Question: I'm new at Android programming and I'm trying to set up a LinearLayout with four components inside.
'''
<img src="https://i.imgur.com/jrkbH0F.png" />
'''
Currently it looks like this:
'''
<img src="https://i.imgur.com/yxSaYOS.png" />
'''
XML:
'''
<?xml version="1.0" encoding="utf-8"?>
<LinearLayout xmlns:android="http://schemas.android.com/apk/res/android"
android:orientation="horizontal"
android:weightSum="1"
android:layout_height="wrap_content"
android:layout_width="wrap_content">
<LinearLayout
android:orientation="vertical"
android:layout_height="wrap_content"
android:layout_gravity="center_vertical"
android:layout_width="wrap_content"
android:gravity="center"
android:id="@+id/linearLayoutLeft">
<ImageView
android:id="@+id/buildMonsterIcon"
android:layout_width="wrap_content"
android:layout_height="200dp"
android:paddingBottom="5dp"
android:paddingRight="15dp"
android:paddingTop="15dp" />
<TextView
android:layout_width="wrap_content"
android:layout_height="wrap_content"
android:id="@+id/buildMonsterName"
android:layout_marginBottom="10dp"
android:paddingRight="10dp" />
</LinearLayout>
<LinearLayout
android:layout_width="wrap_content"
android:layout_height="match_parent"
android:orientation="vertical"
android:id="@+id/linearLayoutRight">
<android.support.v7.widget.Toolbar
android:layout_width="match_parent"
android:layout_height="wrap_content"
android:theme="?attr/actionBarTabBarStyle"
android:id="@+id/buildToolbar">
</android.support.v7.widget.Toolbar>
<ListView
android:layout_width="match_parent"
android:layout_height="wrap_content"
android:id="@+id/buildList"
android:paddingRight="5dp" />
</LinearLayout>
</LinearLayout>
'''
The problem here is, that my ListView currently has items in it (more than the three items visible).
The only lead I had is setting the height of the ImageView to a fixed value (i.e. 200dp), then it looked like this:

How can I set the height of the left LinearLayout to be equal to the right one?
Thank you very much!
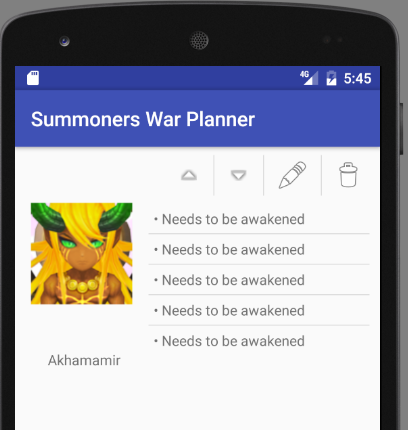
Answer: You need to set 'weight' property with value '1' for both of the left and right linear layout and set width as '0dp' plus also change the weightsum to '2' or you can remove it as well
'''
<?xml version="1.0" encoding="utf-8"?>
<LinearLayout xmlns:android="http://schemas.android.com/apk/res/android"
android:orientation="horizontal"
android:layout_height="wrap_content"
android:layout_width="wrap_content">
<LinearLayout
android:orientation="vertical"
android:layout_weight="1"
android:layout_width="0dp"
android:layout_height="match_parent"
android:layout_gravity="center_vertical"
android:gravity="center"
android:id="@+id/linearLayoutLeft">
<ImageView
android:id="@+id/buildMonsterIcon"
android:layout_width="wrap_content"
android:layout_height="200dp"
android:paddingBottom="5dp"
android:paddingRight="15dp"
android:paddingTop="15dp" />
<TextView
android:layout_width="wrap_content"
android:layout_height="wrap_content"
android:id="@+id/buildMonsterName"
android:layout_marginBottom="10dp"
android:paddingRight="10dp" />
</LinearLayout>
<LinearLayout
android:layout_weight="1"
android:layout_width="0dp"
android:layout_height="match_parent"
android:orientation="vertical"
android:id="@+id/linearLayoutRight">
<android.support.v7.widget.Toolbar
android:layout_width="match_parent"
android:layout_height="wrap_content"
android:theme="?attr/actionBarTabBarStyle"
android:id="@+id/buildToolbar">
</android.support.v7.widget.Toolbar>
<ListView
android:layout_width="match_parent"
android:layout_height="wrap_content"
android:id="@+id/buildList"
android:paddingRight="5dp" />
</LinearLayout>
</LinearLayout>
'''